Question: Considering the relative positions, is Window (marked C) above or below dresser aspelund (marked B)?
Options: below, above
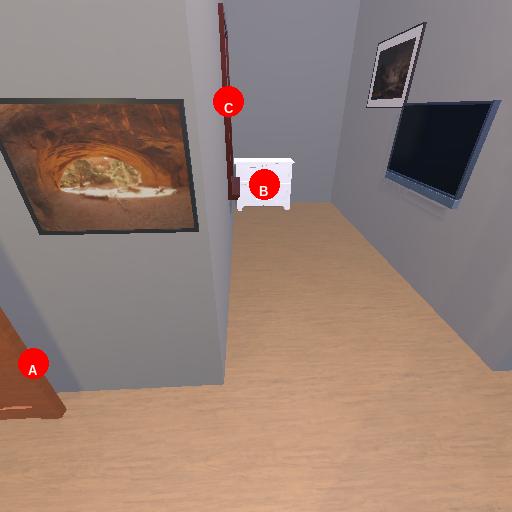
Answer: below